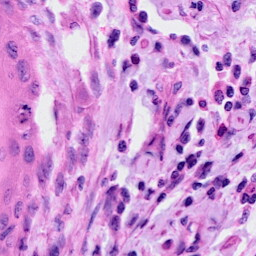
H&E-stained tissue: Cervix